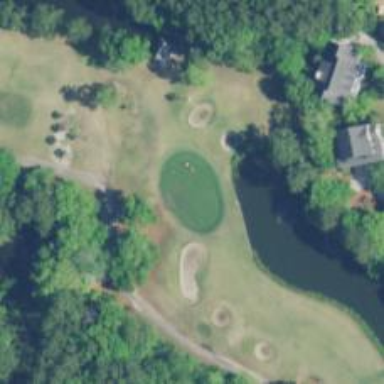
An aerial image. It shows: Golf hole.